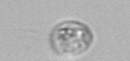
Label: Amoeba